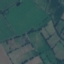
Land use / land cover: Pasture